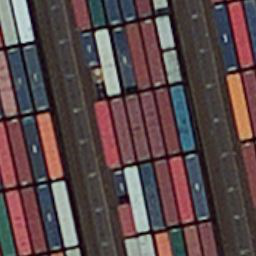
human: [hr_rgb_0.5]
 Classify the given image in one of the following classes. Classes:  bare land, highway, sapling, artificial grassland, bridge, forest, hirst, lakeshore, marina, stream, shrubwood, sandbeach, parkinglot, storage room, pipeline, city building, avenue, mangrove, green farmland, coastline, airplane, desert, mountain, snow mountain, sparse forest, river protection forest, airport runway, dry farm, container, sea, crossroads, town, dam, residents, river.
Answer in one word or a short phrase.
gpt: container